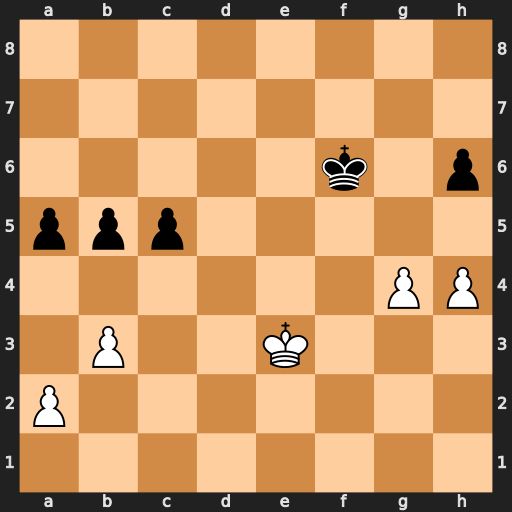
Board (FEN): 8/8/5k1p/ppp5/6PP/1P2K3/P7/8
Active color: w
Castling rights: -
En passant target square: -
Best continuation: Ke4 Ke6 a4